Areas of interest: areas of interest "Park Square"
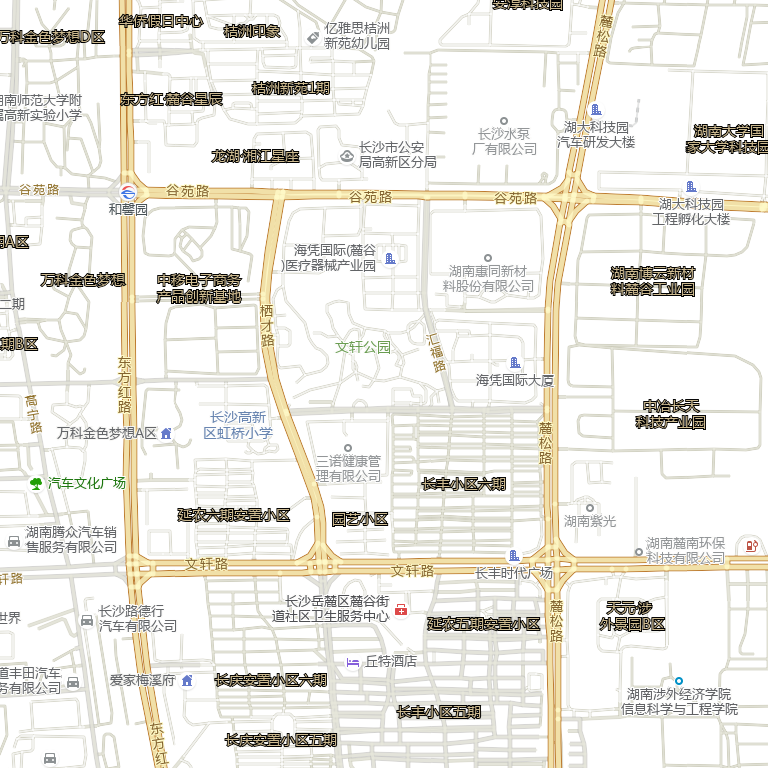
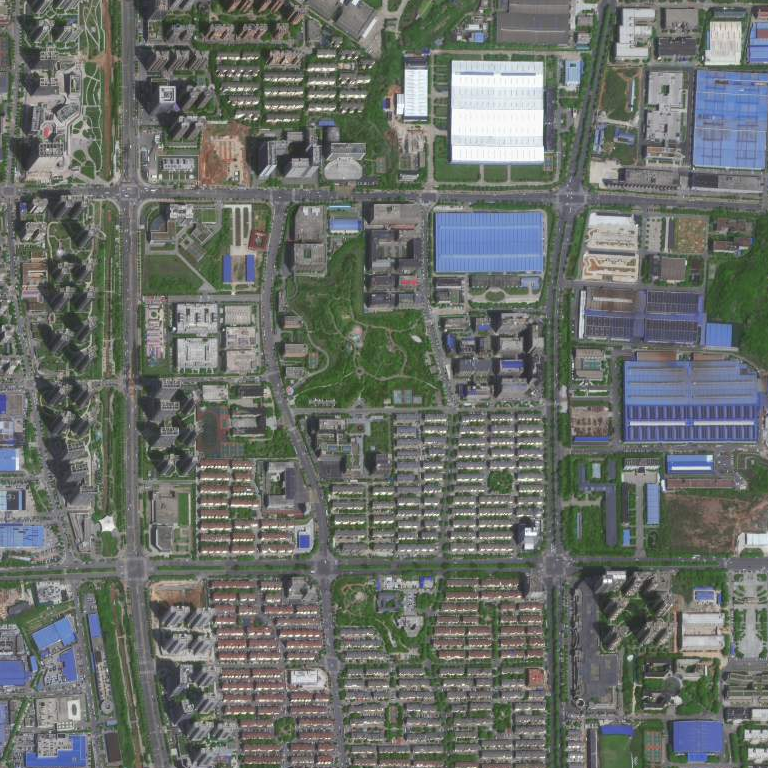